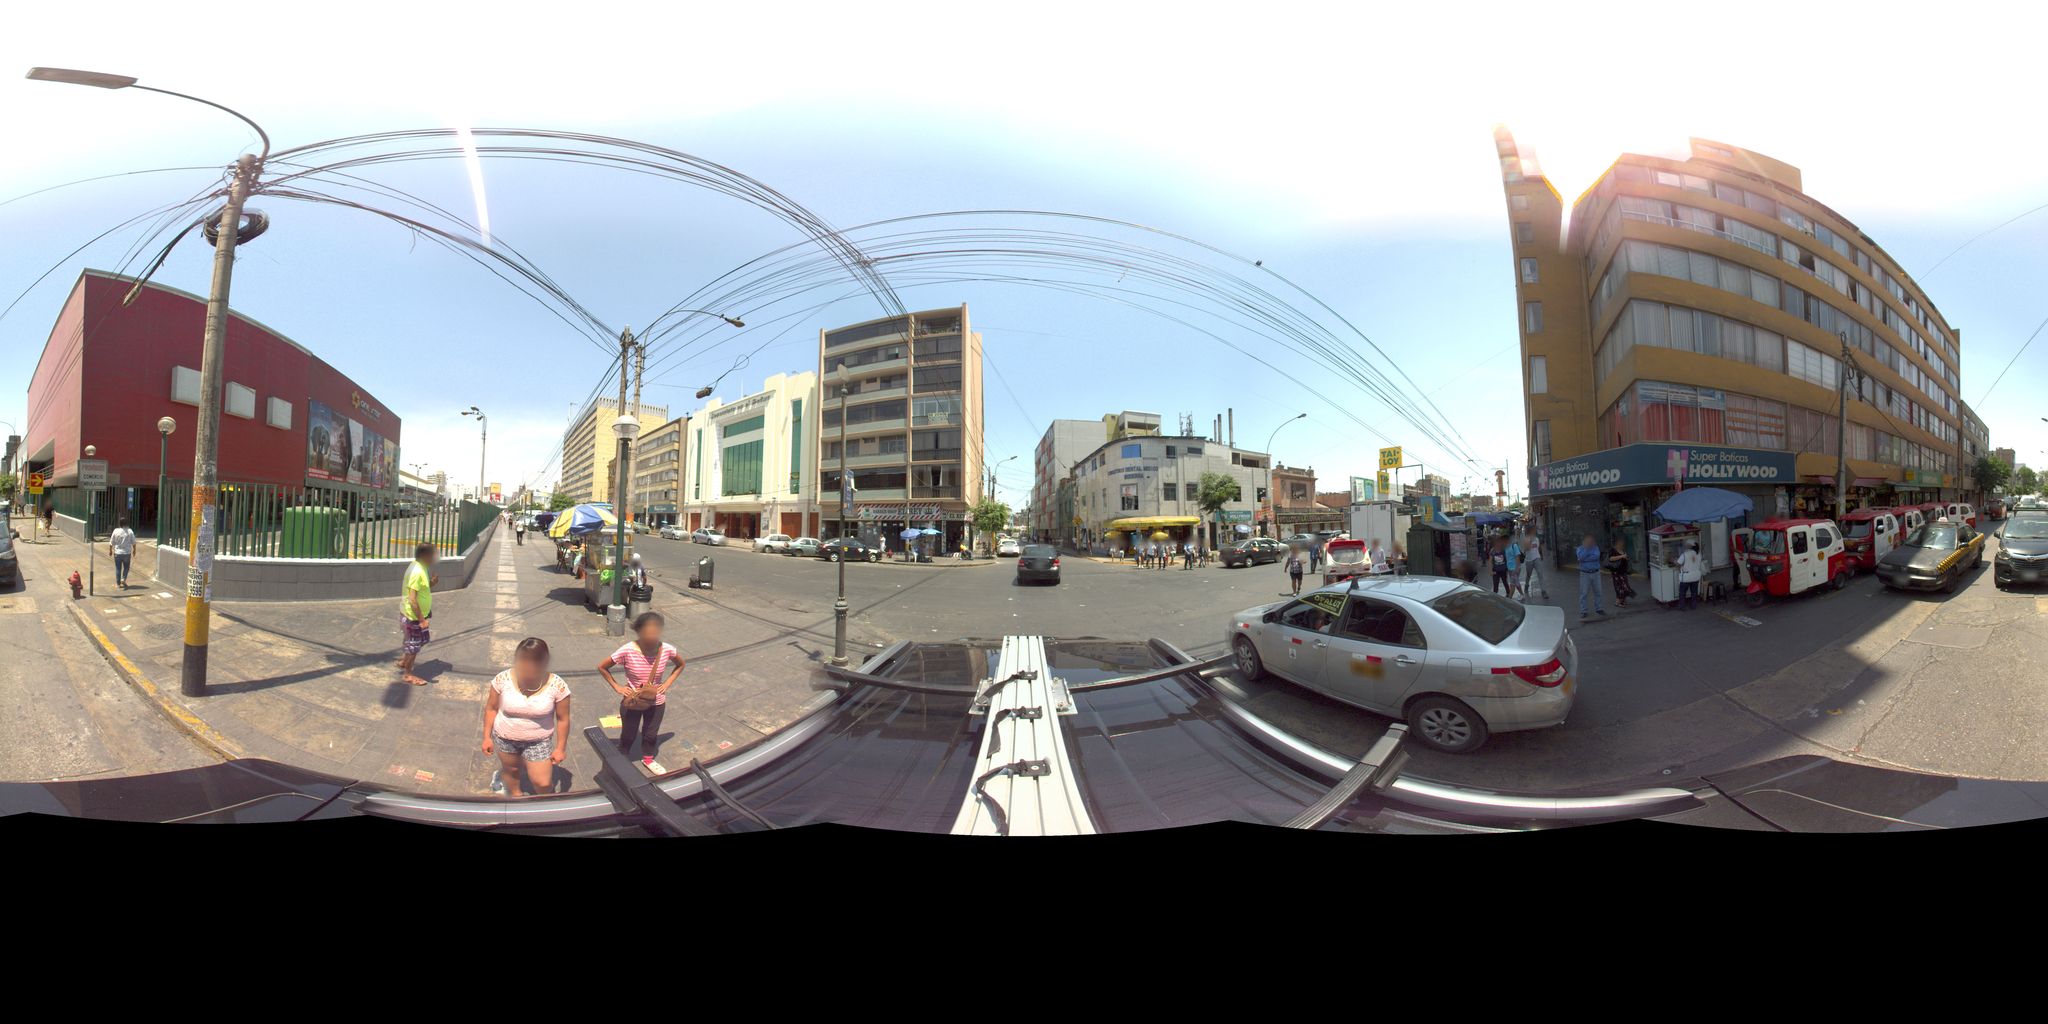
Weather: clear
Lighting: day
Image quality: good
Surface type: driving surface
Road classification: residential
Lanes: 2.0
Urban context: urban centre
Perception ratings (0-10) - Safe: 1.94, Lively: 6.47, Beautiful: 6.28, Boring: 2.4, Depressing: 3.92, Wealthy: 3.26